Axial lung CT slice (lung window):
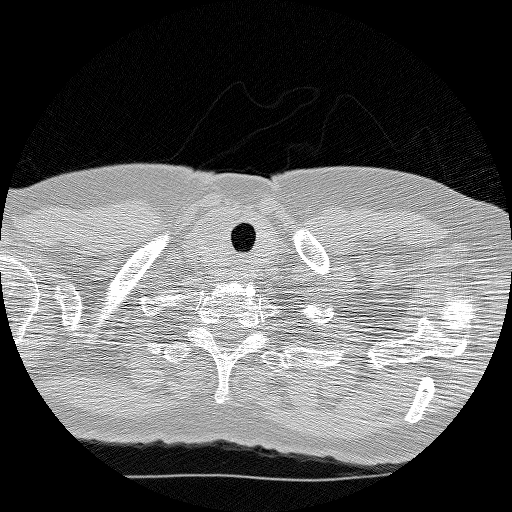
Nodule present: no